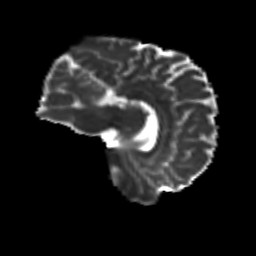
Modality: T2w
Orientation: sagittal
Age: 47
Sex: male
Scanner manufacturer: siemens
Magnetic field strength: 3 T
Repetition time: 8.6 s
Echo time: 0.095 s